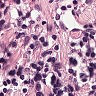
Metastatic tissue present: no